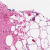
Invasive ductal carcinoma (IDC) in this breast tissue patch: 0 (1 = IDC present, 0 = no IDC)